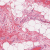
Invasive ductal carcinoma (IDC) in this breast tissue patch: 0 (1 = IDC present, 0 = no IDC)